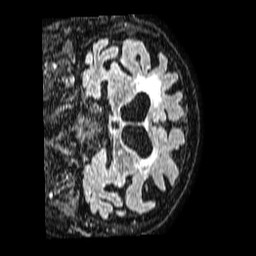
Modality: FLAIR
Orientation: coronal
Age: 88
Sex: male
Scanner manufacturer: philips
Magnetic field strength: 1.5 T
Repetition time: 4.8 s
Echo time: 0.3 s